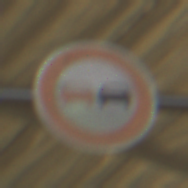
Verkehrszeichen: Ueberholverbot
Umgebung: Roofed, Special
Tageszeit: MorningAfternoon
Wetter: NotSpecified
Licht: Artificial
Jahreszeit: NotSpecified
Kontrast: MediumContrast